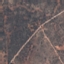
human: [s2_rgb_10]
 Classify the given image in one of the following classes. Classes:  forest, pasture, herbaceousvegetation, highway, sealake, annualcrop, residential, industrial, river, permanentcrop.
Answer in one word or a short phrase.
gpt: HerbaceousVegetation